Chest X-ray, AP view. Patient: 55 years old, sex M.
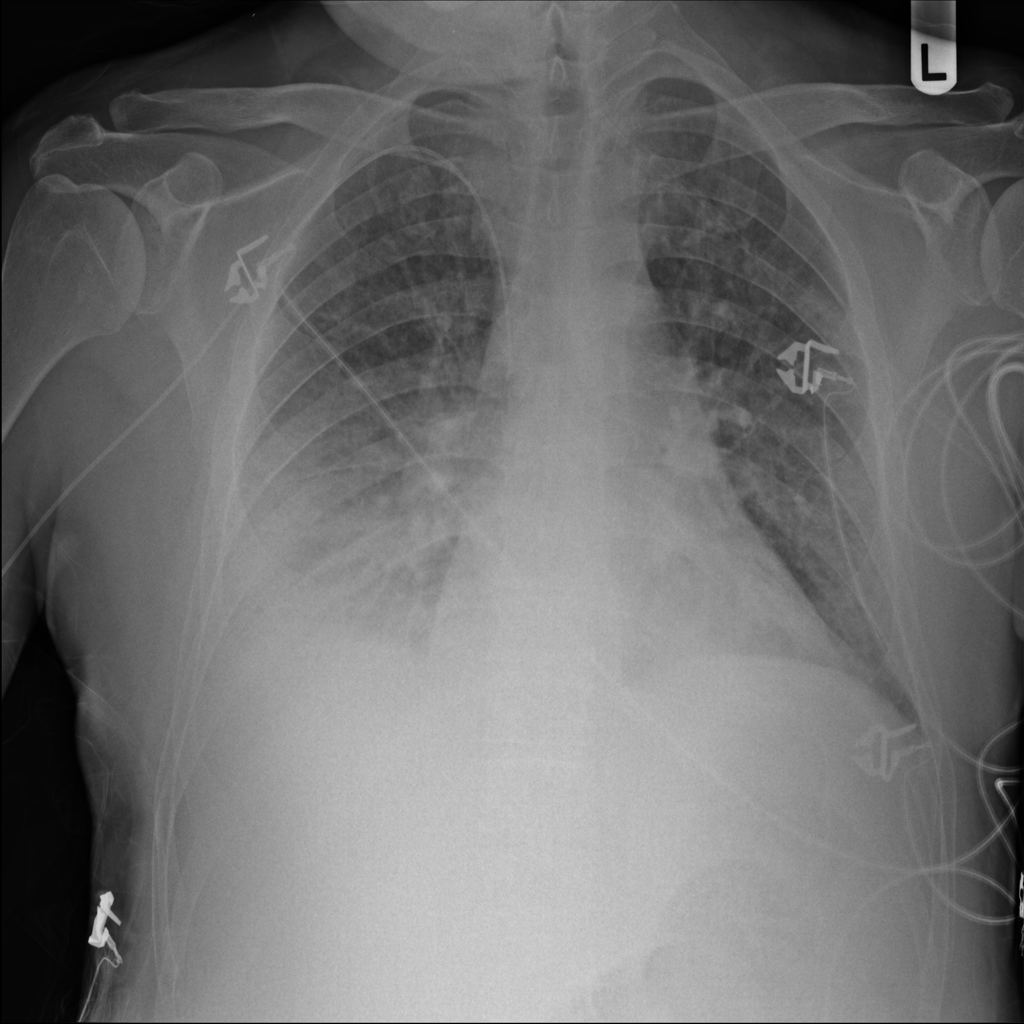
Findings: Effusion, Infiltration